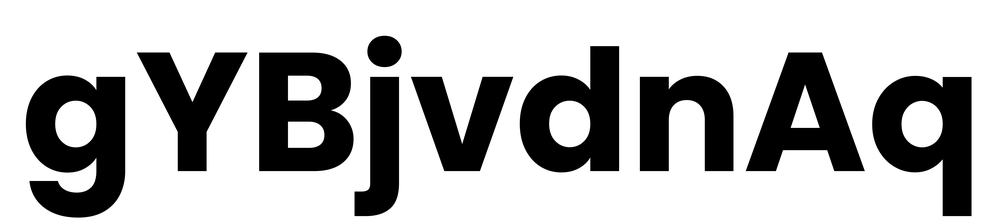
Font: Poppins-Bold